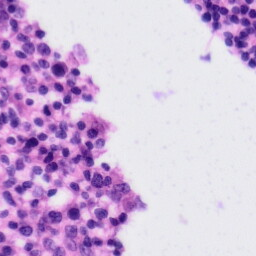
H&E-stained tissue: Tonsil